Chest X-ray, PA view. Patient: 70 years old, sex F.
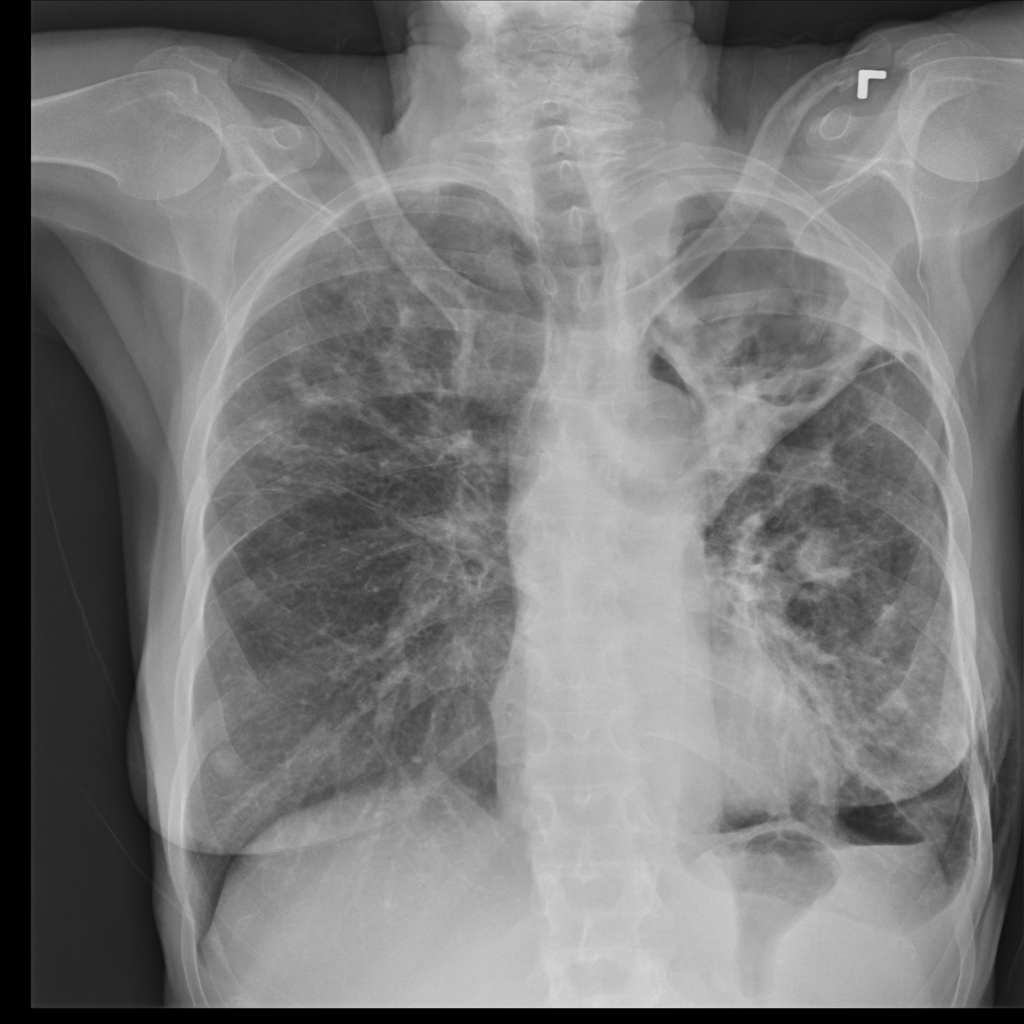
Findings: No Finding